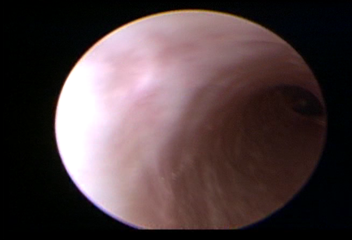
Modality: WLC
Class: Normal mucosa
Bladder cancer association: No